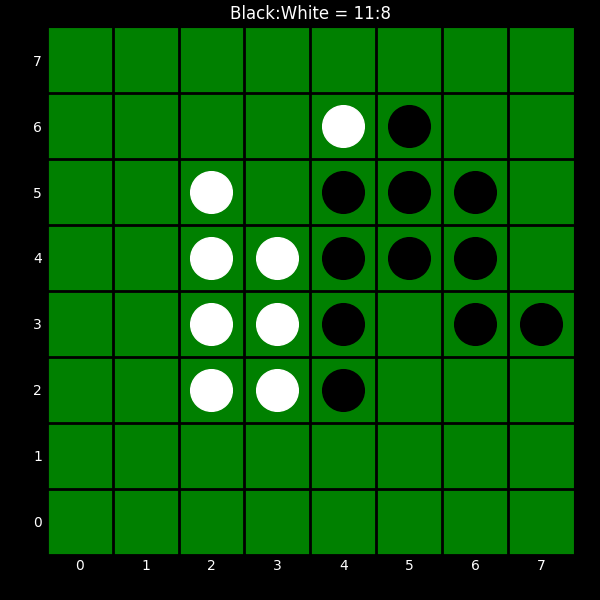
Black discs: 11
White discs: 8